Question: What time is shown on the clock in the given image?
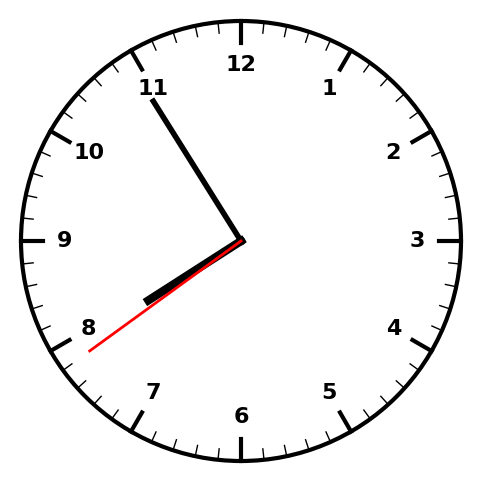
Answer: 07:54:39